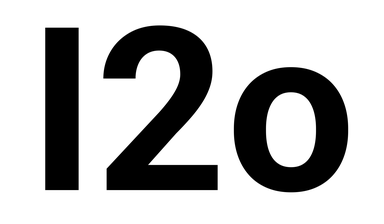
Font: Roboto_Bold